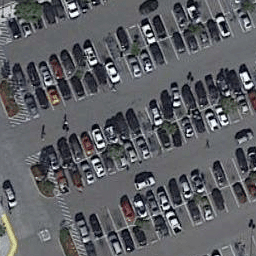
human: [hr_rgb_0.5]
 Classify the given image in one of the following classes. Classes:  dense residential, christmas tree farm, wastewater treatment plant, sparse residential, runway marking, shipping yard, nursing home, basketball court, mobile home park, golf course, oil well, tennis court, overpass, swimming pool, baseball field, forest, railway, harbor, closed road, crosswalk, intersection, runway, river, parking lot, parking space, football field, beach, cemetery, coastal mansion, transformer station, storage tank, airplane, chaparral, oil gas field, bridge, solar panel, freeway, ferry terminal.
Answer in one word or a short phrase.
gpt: parking lot